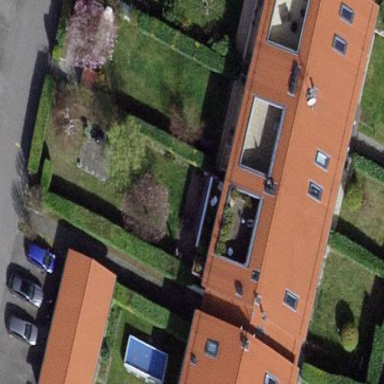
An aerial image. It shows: Garden surrounded by fence.